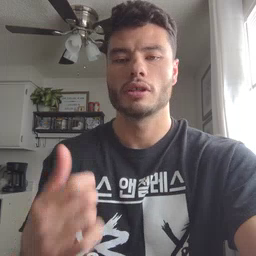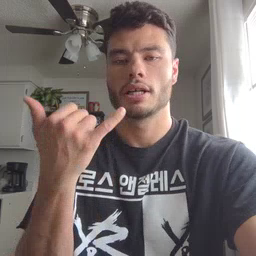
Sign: yellow